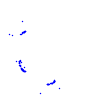
Particle: kaon